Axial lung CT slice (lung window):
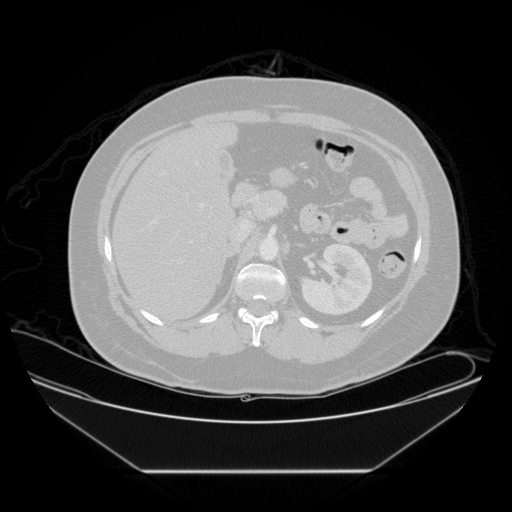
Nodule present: no